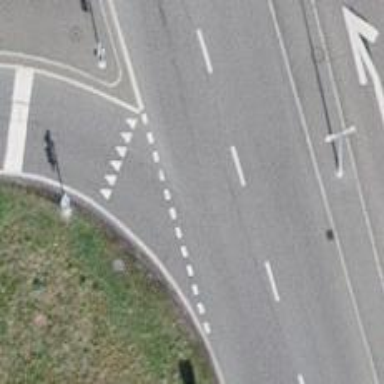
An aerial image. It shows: Road with traffic signals.